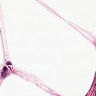
Metastatic tissue present: no